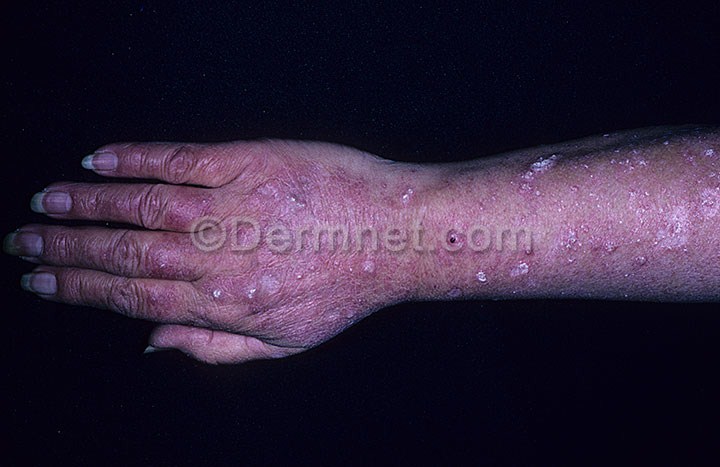
Disease: Lupus and other Connective Tissue diseases